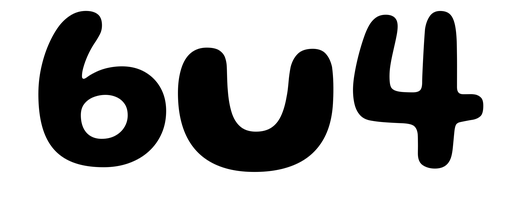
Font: Gluten_SemiBold